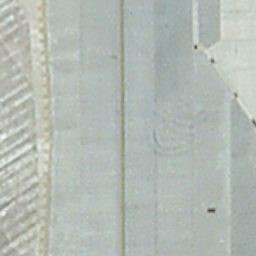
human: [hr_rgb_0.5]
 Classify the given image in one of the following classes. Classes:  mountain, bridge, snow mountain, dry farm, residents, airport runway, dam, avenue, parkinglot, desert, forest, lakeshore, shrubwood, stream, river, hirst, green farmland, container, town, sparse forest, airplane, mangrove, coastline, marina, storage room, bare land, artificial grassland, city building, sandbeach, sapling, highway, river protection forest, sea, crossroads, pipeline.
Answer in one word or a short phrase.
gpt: airport runway